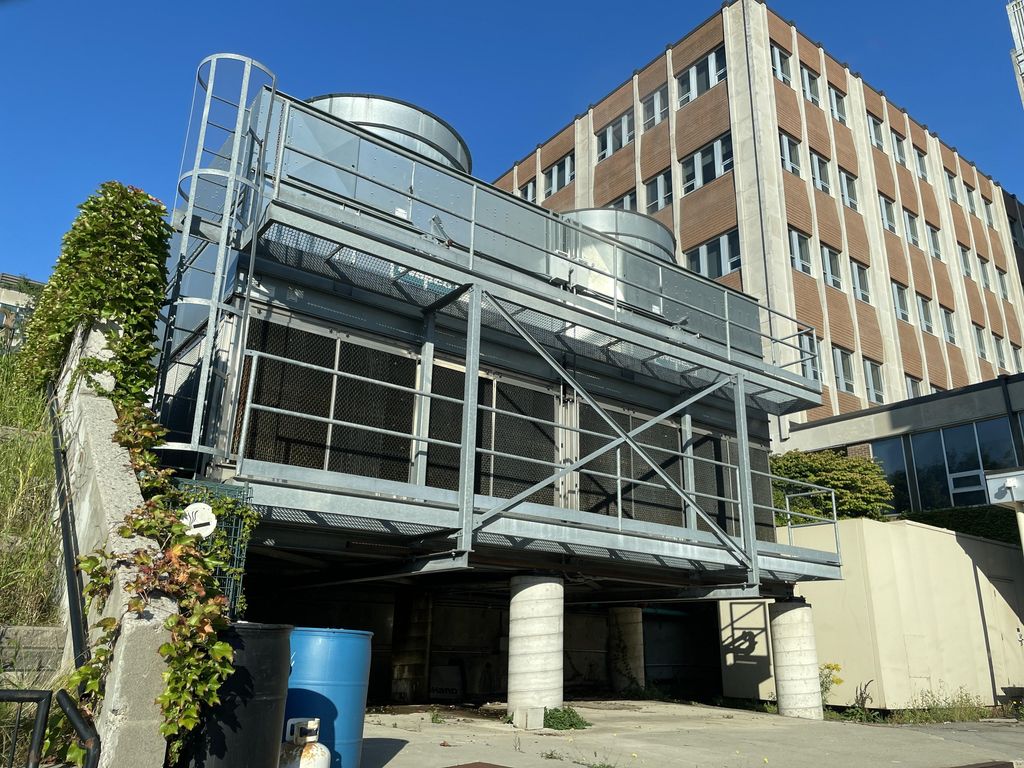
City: kitchener-waterloo